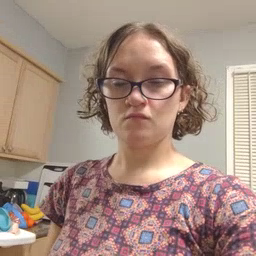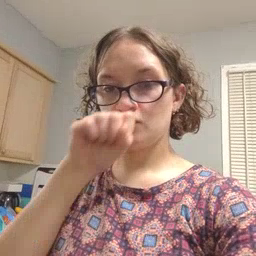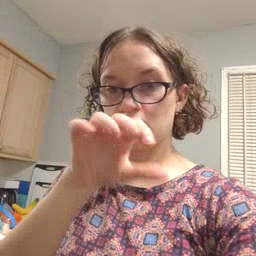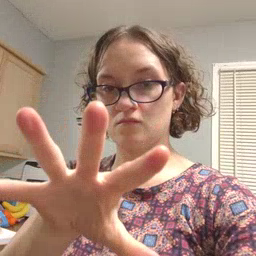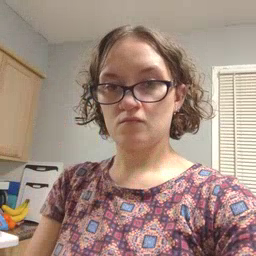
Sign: blow